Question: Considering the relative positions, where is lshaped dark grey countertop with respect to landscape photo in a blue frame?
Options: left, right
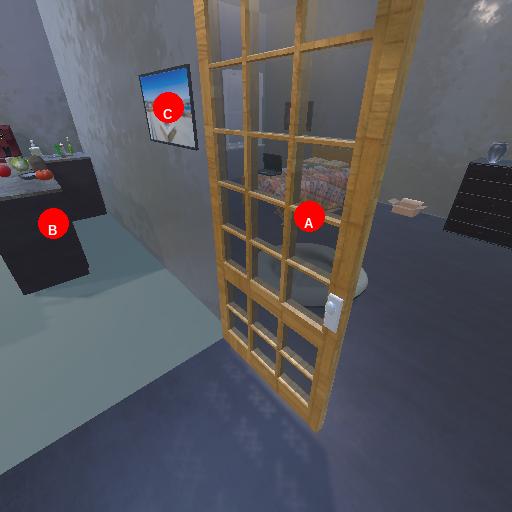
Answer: left